Question: I am struggling with the problem as IN the image that I have captured from camera , I need to find the existence and location of some patterns.
For this I found to use 'matchTemplate' method of opencv.I used the images used in the sample of opencv and wrote the code but the result is different.
<URL>
This is the link which tell us about matchTemplate.
When I implemented it it shows the result:-

My code is below:-
'''
-(void)matchPatchNet
{
IplImage *res;
CvPoint minloc, maxloc;
double minval, maxval;
int img_width, img_height;
int tpl_width, tpl_height;
int res_width, res_height;
NSString *pathPatron = [[NSBundle mainBundle] pathForResource:@"timage" ofType:@"jpg"];
UIImage *tim = [UIImage imageWithContentsOfFile:pathPatron];
NSString *pathPatron2 = [[NSBundle mainBundle] pathForResource:@"simage" ofType:@"jpg"];
UIImage *tim2 = [UIImage imageWithContentsOfFile:pathPatron2];
IplImage *img = [self CreateIplImageFromUIImage:tim2];//
IplImage *tpl = [self CreateIplImageFromUIImage:tim];
cv::Mat forground1 = [tim2 CVMat];
cv::Mat forground2 = [tim CVMat];
img_width = img->width;
img_height = img->height;
tpl_width = tpl->width;
tpl_height = tpl->height;
res_width = img_width - tpl_width + 1;
res_height = img_height - tpl_height + 1;
res = cvCreateImage( cvSize( res_width, res_height ), IPL_DEPTH_32F, 1 );
cvMatchTemplate( img, tpl, res, CV_TM_CCOEFF_NORMED );
UIImage *ipala=[self UIImageFromIplImage:res];
cv::Mat forground3 = [ipala CVMat];
cv::normalize(forground3, forground3, 0, 1, cv::NORM_MINMAX, CV_8UC1);
cvMinMaxLoc( res, &minval, &maxval, &minloc, &maxloc, 0 );
cvRectangle( img,
cvPoint( maxloc.x, maxloc.y ),
cvPoint( maxloc.x + tpl_width, maxloc.y + tpl_height ),
cvScalar( 0, 255, 0, 0 ), 1, 0, 0 );
/* display images */
self.imageView.image = [self UIImageFromIplImage:img];
cvReleaseImage(&img);
cvReleaseImage(&tpl);
cvReleaseImage(&res);
}
'''
Please tell me what am I doing wrong .Please help me.
Thanks in advance
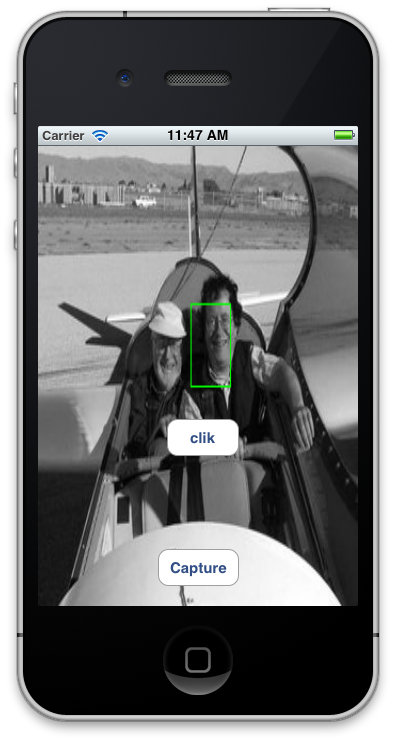
Answer: I strongly suggest you to use the C++ interface and the current docs, which you'll find here: <URL>
Get the lastest Version of OpenCV for iOS here: <URL> and drop it into your project and include this into your project prefixes:
'''
#ifdef __cplusplus
#import <opencv2/opencv.hpp>
#endif
'''
Use this to "convert" UIImages to cv::Mats:
'''
//
// UIImageCVMatConverter.h
//
#import <Foundation/Foundation.h>
@interface UIImageCVMatConverter : NSObject {
}
+ (UIImage *)UIImageFromCVMat:(cv::Mat)cvMat;
+ (UIImage *)UIImageFromCVMat:(cv::Mat)cvMat withUIImage:(UIImage*)image;
+ (cv::Mat)cvMatFromUIImage:(UIImage *)image;
+ (cv::Mat)cvMatGrayFromUIImage:(UIImage *)image;
+ (UIImage *)scaleAndRotateImageFrontCamera:(UIImage *)image;
+ (UIImage *)scaleAndRotateImageBackCamera:(UIImage *)image;
@end
'''
'''
//
// UIImageCVMatConverter.m
//
#import "UIImageCVMatConverter.h"
@implementation UIImageCVMatConverter
+ (UIImage *)UIImageFromCVMat:(cv::Mat)cvMat withUIImage:(UIImage*)image;
{
CGColorSpaceRef colorSpace = CGImageGetColorSpace( image.CGImage );
CGFloat cols = image.size.width;
CGFloat rows = image.size.height;
CGFloat widthStep = image.size.width;
CGContextRef contextRef = CGBitmapContextCreate( NULL, cols, rows, 8, widthStep*4, colorSpace, kCGImageAlphaNoneSkipLast | kCGBitmapByteOrderDefault );
CGContextDrawImage( contextRef, CGRectMake(0, 0, cols, rows), image.CGImage );
CGContextSetRGBStrokeColor( contextRef, 1, 0, 0, 1 );
CGImageRef cgImage = CGBitmapContextCreateImage( contextRef );
UIImage* result = [UIImage imageWithCGImage:cgImage];
CGImageRelease( cgImage );
CGContextRelease( contextRef );
CGColorSpaceRelease( colorSpace );
return result;
}
+(UIImage *)UIImageFromCVMat:(cv::Mat)cvMat
{
NSData *data = [NSData dataWithBytes:cvMat.data length:cvMat.elemSize()*cvMat.total()];
CGColorSpaceRef colorSpace;
if ( cvMat.elemSize() == 1 ) {
colorSpace = CGColorSpaceCreateDeviceGray();
}
else {
colorSpace = CGColorSpaceCreateDeviceRGB();
}
CGDataProviderRef provider = CGDataProviderCreateWithCFData( (__bridge CFDataRef)data );
CGImageRef imageRef = CGImageCreate( cvMat.cols, cvMat.rows, 8, 8 * cvMat.elemSize(), cvMat.step[0], colorSpace, kCGImageAlphaNone|kCGBitmapByteOrderDefault, provider, NULL, false, kCGRenderingIntentDefault );
UIImage *finalImage = [UIImage imageWithCGImage:imageRef];
CGImageRelease( imageRef );
CGDataProviderRelease( provider );
CGColorSpaceRelease( colorSpace );
return finalImage;
}
+ (cv::Mat)cvMatFromUIImage:(UIImage *)image
{
CGColorSpaceRef colorSpace = CGImageGetColorSpace( image.CGImage );
CGFloat cols = image.size.width;
CGFloat rows = image.size.height;
cv::Mat cvMat( rows, cols, CV_8UC4 );
CGContextRef contextRef = CGBitmapContextCreate( cvMat.data, cols, rows, 8, cvMat.step[0], colorSpace, kCGImageAlphaNoneSkipLast | kCGBitmapByteOrderDefault );
CGContextDrawImage( contextRef, CGRectMake(0, 0, cols, rows), image.CGImage );
CGContextRelease( contextRef );
CGColorSpaceRelease( colorSpace );
return cvMat;
}
+ (cv::Mat)cvMatGrayFromUIImage:(UIImage *)image
{
cv::Mat cvMat = [UIImageCVMatConverter cvMatFromUIImage:image];
cv::Mat grayMat;
if ( cvMat.channels() == 1 ) {
grayMat = cvMat;
}
else {
grayMat = cv :: Mat( cvMat.rows,cvMat.cols, CV_8UC1 );
cv::cvtColor( cvMat, grayMat, CV_BGR2GRAY );
}
return grayMat;
}
+ (UIImage *)scaleAndRotateImageBackCamera:(UIImage *)image
{
static int kMaxResolution = 640;
CGImageRef imgRef = image.CGImage;
CGFloat width = CGImageGetWidth( imgRef );
CGFloat height = CGImageGetHeight( imgRef );
CGAffineTransform transform = CGAffineTransformIdentity;
CGRect bounds = CGRectMake( 0, 0, width, height );
if ( width > kMaxResolution || height > kMaxResolution ) {
CGFloat ratio = width/height;
if ( ratio > 1 ) {
bounds.size.width = kMaxResolution;
bounds.size.height = bounds.size.width / ratio;
}
else {
bounds.size.height = kMaxResolution;
bounds.size.width = bounds.size.height * ratio;
}
}
CGFloat scaleRatio = bounds.size.width / width;
CGSize imageSize = CGSizeMake( CGImageGetWidth(imgRef), CGImageGetHeight(imgRef) );
CGFloat boundHeight;
UIImageOrientation orient = image.imageOrientation;
switch( orient ) {
case UIImageOrientationUp:
transform = CGAffineTransformIdentity;
break;
case UIImageOrientationUpMirrored:
transform = CGAffineTransformMakeTranslation(imageSize.width, 0.0);
transform = CGAffineTransformScale(transform, -1.0, 1.0);
break;
case UIImageOrientationDown:
transform = CGAffineTransformMakeTranslation(imageSize.width, imageSize.height);
transform = CGAffineTransformRotate(transform, M_PI);
break;
case UIImageOrientationDownMirrored:
transform = CGAffineTransformMakeTranslation(0.0, imageSize.height);
transform = CGAffineTransformScale(transform, 1.0, -1.0);
break;
case UIImageOrientationLeftMirrored:
boundHeight = bounds.size.height;
bounds.size.height = bounds.size.width;
bounds.size.width = boundHeight;
transform = CGAffineTransformMakeTranslation(imageSize.height, imageSize.width);
transform = CGAffineTransformScale(transform, -1.0, 1.0);
transform = CGAffineTransformRotate(transform, 3.0 * M_PI / 2.0);
break;
case UIImageOrientationLeft:
boundHeight = bounds.size.height;
bounds.size.height = bounds.size.width;
bounds.size.width = boundHeight;
transform = CGAffineTransformMakeTranslation(0.0, imageSize.width);
transform = CGAffineTransformRotate(transform, 3.0 * M_PI / 2.0);
break;
case UIImageOrientationRightMirrored:
boundHeight = bounds.size.height;
bounds.size.height = bounds.size.width;
bounds.size.width = boundHeight;
transform = CGAffineTransformMakeScale(-1.0, 1.0);
transform = CGAffineTransformRotate(transform, M_PI / 2.0);
break;
case UIImageOrientationRight:
boundHeight = bounds.size.height;
bounds.size.height = bounds.size.width;
bounds.size.width = boundHeight;
transform = CGAffineTransformMakeTranslation(imageSize.height, 0.0);
transform = CGAffineTransformRotate(transform, M_PI / 2.0);
break;
default:
[NSException raise:NSInternalInconsistencyException format:@"Invalid image orientation"];
}
UIGraphicsBeginImageContext( bounds.size );
CGContextRef context = UIGraphicsGetCurrentContext();
if ( orient == UIImageOrientationRight || orient == UIImageOrientationLeft ) {
CGContextScaleCTM( context, -scaleRatio, scaleRatio );
CGContextTranslateCTM( context, -height, 0 );
}
else {
CGContextScaleCTM( context, scaleRatio, -scaleRatio );
CGContextTranslateCTM( context, 0, -height );
}
CGContextConcatCTM( context, transform );
CGContextDrawImage( UIGraphicsGetCurrentContext(), CGRectMake(0, 0, width, height), imgRef );
UIImage *returnImage = UIGraphicsGetImageFromCurrentImageContext();
UIGraphicsEndImageContext();
return returnImage;
}
+ (UIImage *)scaleAndRotateImageFrontCamera:(UIImage *)image
{
static int kMaxResolution = 640;
CGImageRef imgRef = image.CGImage;
CGFloat width = CGImageGetWidth(imgRef);
CGFloat height = CGImageGetHeight(imgRef);
CGAffineTransform transform = CGAffineTransformIdentity;
CGRect bounds = CGRectMake( 0, 0, width, height);
if (width > kMaxResolution || height > kMaxResolution) {
CGFloat ratio = width/height;
if (ratio > 1) {
bounds.size.width = kMaxResolution;
bounds.size.height = bounds.size.width / ratio;
} else {
bounds.size.height = kMaxResolution;
bounds.size.width = bounds.size.height * ratio;
}
}
CGFloat scaleRatio = bounds.size.width / width;
CGSize imageSize = CGSizeMake(CGImageGetWidth(imgRef), CGImageGetHeight(imgRef));
CGFloat boundHeight;
UIImageOrientation orient = image.imageOrientation;
switch(orient) {
case UIImageOrientationUp:
transform = CGAffineTransformIdentity;
break;
case UIImageOrientationUpMirrored:
transform = CGAffineTransformMakeTranslation(imageSize.width, 0.0);
transform = CGAffineTransformScale(transform, -1.0, 1.0);
break;
case UIImageOrientationDown:
transform = CGAffineTransformMakeTranslation(imageSize.width, imageSize.height);
transform = CGAffineTransformRotate(transform, M_PI);
break;
case UIImageOrientationDownMirrored:
transform = CGAffineTransformMakeTranslation(0.0, imageSize.height);
transform = CGAffineTransformScale(transform, 1.0, -1.0);
break;
case UIImageOrientationLeftMirrored:
boundHeight = bounds.size.height;
bounds.size.height = bounds.size.width;
bounds.size.width = boundHeight;
transform = CGAffineTransformMakeTranslation(imageSize.height, imageSize.width);
transform = CGAffineTransformScale(transform, -1.0, 1.0);
transform = CGAffineTransformRotate(transform, 3.0 * M_PI / 2.0);
break;
case UIImageOrientationLeft:
boundHeight = bounds.size.height;
bounds.size.height = bounds.size.width;
bounds.size.width = boundHeight;
transform = CGAffineTransformMakeTranslation(0.0, imageSize.width);
transform = CGAffineTransformRotate(transform, 3.0 * M_PI / 2.0);
break;
case UIImageOrientationRight:
case UIImageOrientationRightMirrored:
boundHeight = bounds.size.height;
bounds.size.height = bounds.size.width;
bounds.size.width = boundHeight;
transform = CGAffineTransformMakeScale(-1.0, 1.0);
transform = CGAffineTransformRotate(transform, M_PI / 2.0);
break;
default:
[NSException raise:NSInternalInconsistencyException format:@"Invalid image orientation"];
}
UIGraphicsBeginImageContext( bounds.size );
CGContextRef context = UIGraphicsGetCurrentContext();
if ( orient == UIImageOrientationRight || orient == UIImageOrientationLeft ) {
CGContextScaleCTM(context, -scaleRatio, scaleRatio);
CGContextTranslateCTM(context, -height, 0);
}
else {
CGContextScaleCTM(context, scaleRatio, -scaleRatio);
CGContextTranslateCTM(context, 0, -height);
}
CGContextConcatCTM( context, transform );
CGContextDrawImage( UIGraphicsGetCurrentContext(), CGRectMake(0, 0, width, height), imgRef );
UIImage *returnImage = UIGraphicsGetImageFromCurrentImageContext();
UIGraphicsEndImageContext();
return returnImage;
}
@end
'''
This is code I used to find several marker inside an image and push their center points into a std::vector:
'''
#import "UIImageCVMatConverter.h"
...
cv::Mat src_img;
cv::Mat result_mat;
cv::Mat debug_img;
cv::Mat template_img;
NSArray *markerImages = [NSArray arrayWithObjects:@"marker-1.png", nil];
std::vector<cv::Point> markerPoints;
// input image
src_img = [UIImageCVMatConverter cvMatFromUIImage:cameriaInputImage];
cv::cvtColor(src_img, debug_img, CV_GRAY2BGR);
for (NSString *marker in markerImages) {
template_img = [UIImageCVMatConverter cvMatFromUIImage:[UIImage imageNamed:marker]];
cv::cvtColor(template_img, template_img, CV_GRAY2BGR);
int match_method = CV_TM_CCORR_NORMED;
cv::matchTemplate(src_img, template_img, result_mat, match_method);
cv::normalize(result_mat, result_mat, 0, 1, cv::NORM_MINMAX, -1, cv::Mat());
double minVal;
double maxVal;
cv::Point minLoc, maxLoc, matchLoc;
cv::minMaxLoc(result_mat, &minVal, &maxVal, &minLoc, &maxLoc, cv::Mat() );
if ( match_method == CV_TM_SQDIFF || match_method == CV_TM_SQDIFF_NORMED ) {
matchLoc = minLoc;
}
else {
matchLoc = maxLoc;
}
cv::Point top_left = matchLoc;
cv::Point bottom_right = cv::Point(matchLoc.x + template_img.cols , matchLoc.y + template_img.rows);
cv::Point center = cv::Point(0,0);
center.x = (bottom_right.x + top_left.x) / 2;
center.y = (bottom_right.y + top_left.y) / 2;
markerPoints.push_back(center);
}
'''
I hope that helps ...